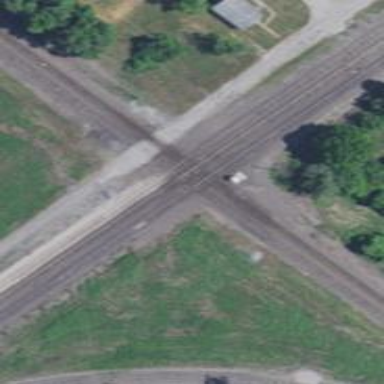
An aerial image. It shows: Railway crossing.